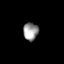
Tissue: skin
Cell type: Epithelial cells
Senescence score: 0.261
Nuclear area (px): 259
Mean DAPI intensity: 152.888